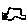
Label: car